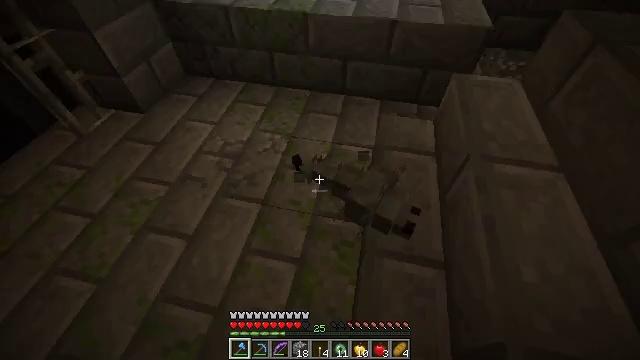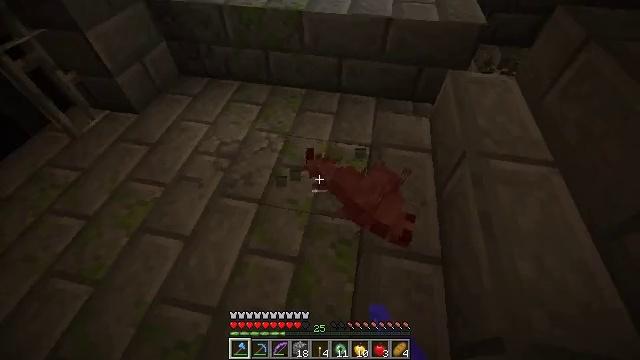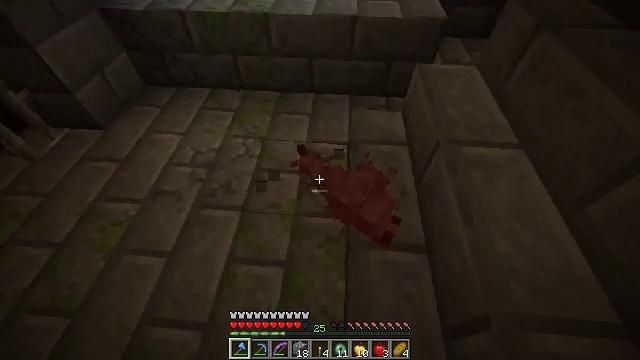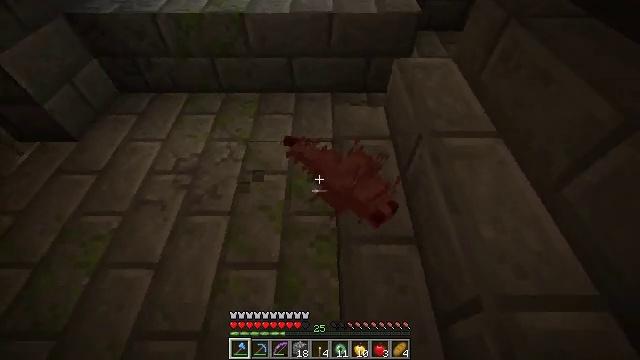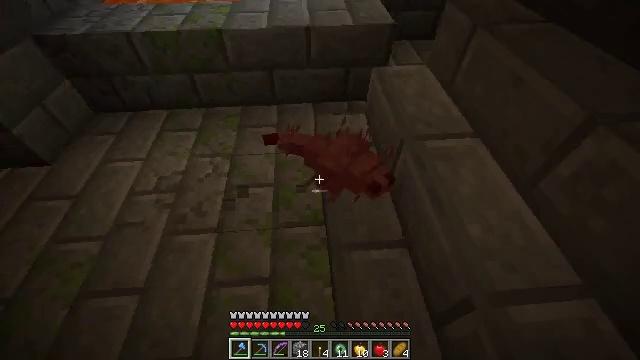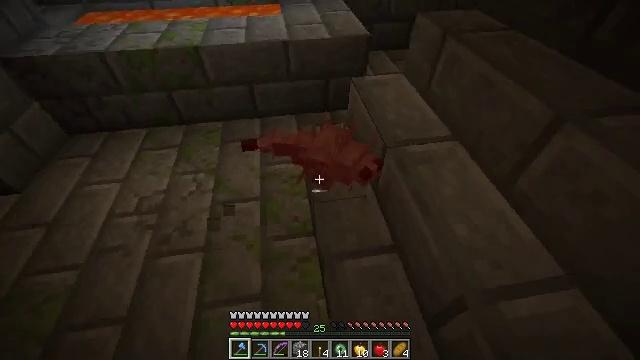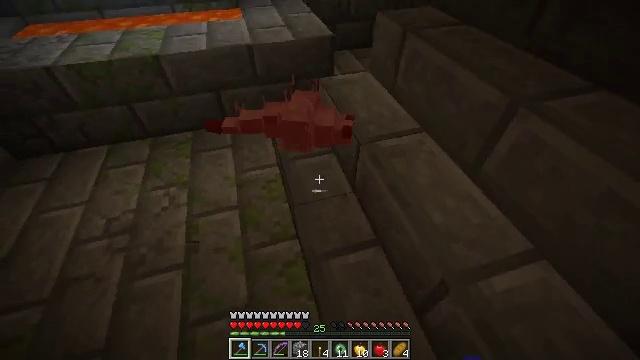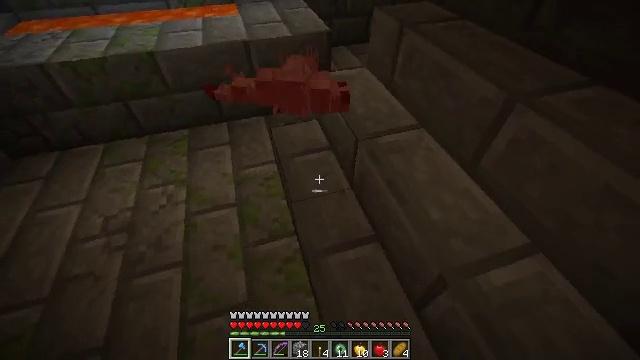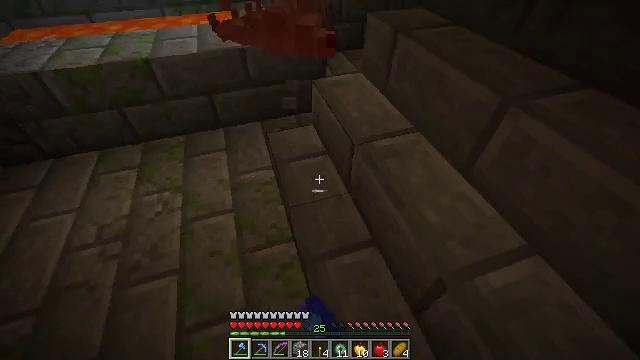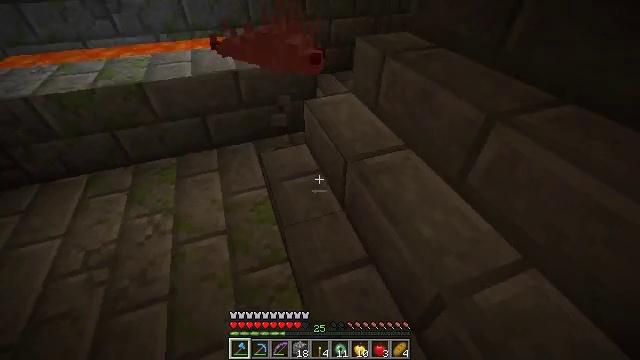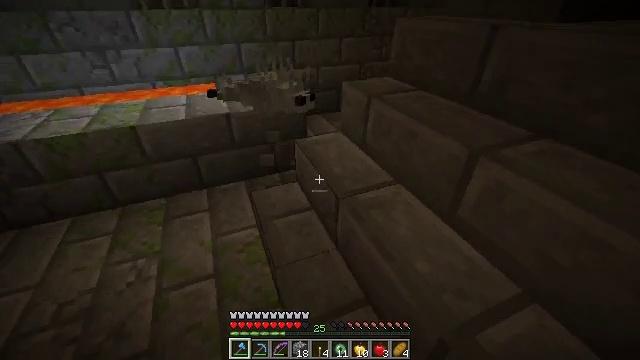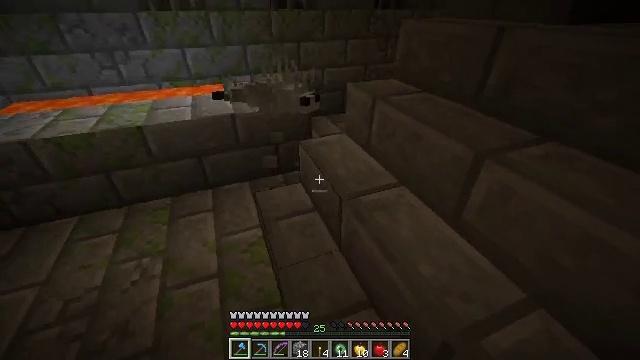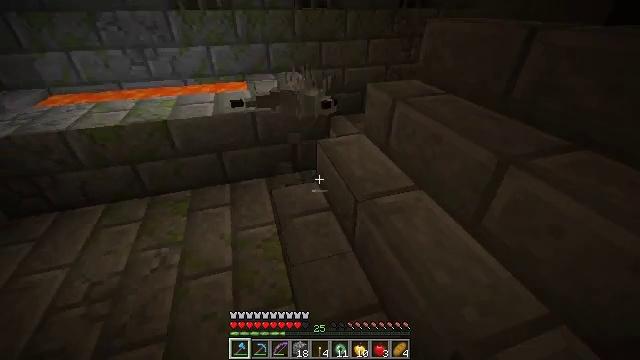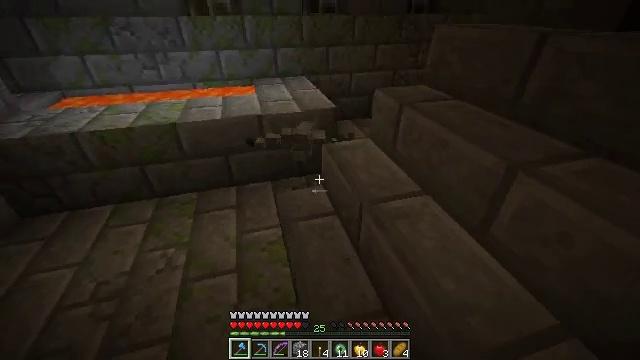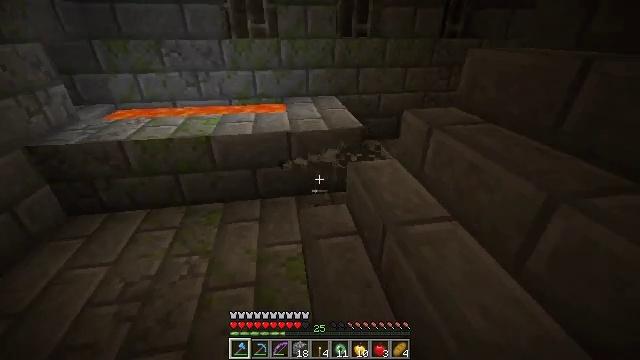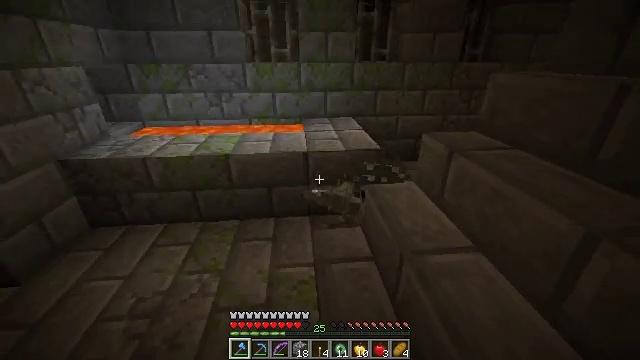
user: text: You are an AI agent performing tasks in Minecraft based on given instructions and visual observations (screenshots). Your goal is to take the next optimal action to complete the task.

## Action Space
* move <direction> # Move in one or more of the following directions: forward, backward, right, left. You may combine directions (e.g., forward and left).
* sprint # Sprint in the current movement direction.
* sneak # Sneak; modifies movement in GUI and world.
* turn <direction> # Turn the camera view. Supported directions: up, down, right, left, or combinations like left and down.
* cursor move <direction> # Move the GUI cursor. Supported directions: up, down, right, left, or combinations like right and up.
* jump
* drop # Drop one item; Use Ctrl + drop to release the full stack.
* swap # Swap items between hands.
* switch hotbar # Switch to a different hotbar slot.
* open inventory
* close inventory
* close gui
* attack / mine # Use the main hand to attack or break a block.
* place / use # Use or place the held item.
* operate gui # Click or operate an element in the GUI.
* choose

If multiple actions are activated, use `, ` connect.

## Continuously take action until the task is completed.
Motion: motion action
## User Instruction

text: Destroy infested stone bricks.
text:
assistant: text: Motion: turn right, attack / mine
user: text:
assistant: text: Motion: turn right
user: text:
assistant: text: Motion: turn right
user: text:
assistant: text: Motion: turn right and up
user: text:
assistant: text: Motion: turn right and up
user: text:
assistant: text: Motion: turn right
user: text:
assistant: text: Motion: attack / mine
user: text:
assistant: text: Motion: turn right and up, attack / mine
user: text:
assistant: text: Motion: turn right and up
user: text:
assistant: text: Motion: turn right and up
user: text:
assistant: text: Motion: turn left
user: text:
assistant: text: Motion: turn left
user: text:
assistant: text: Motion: turn left
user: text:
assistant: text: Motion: turn left and up
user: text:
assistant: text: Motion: move forward, turn left and up
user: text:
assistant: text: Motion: move forward, turn down, attack / mine
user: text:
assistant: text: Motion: move forward, turn down, attack / mine
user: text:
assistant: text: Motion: turn down, attack / mine
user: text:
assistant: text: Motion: turn down
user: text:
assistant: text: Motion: turn right and down, attack / mine
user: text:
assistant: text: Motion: turn right, attack / mine
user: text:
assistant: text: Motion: turn right and up
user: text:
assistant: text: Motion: turn up
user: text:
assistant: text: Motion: no_op
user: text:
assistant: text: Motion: attack / mine
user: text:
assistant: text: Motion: turn up, attack / mine
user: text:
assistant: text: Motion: turn right and up
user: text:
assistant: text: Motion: turn right and down, attack / mine
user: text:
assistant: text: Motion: attack / mine
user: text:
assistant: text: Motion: turn down, attack / mine